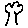
Label: tree